Field crop: tomato
Growth stage: 2
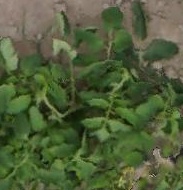
Species: tomato